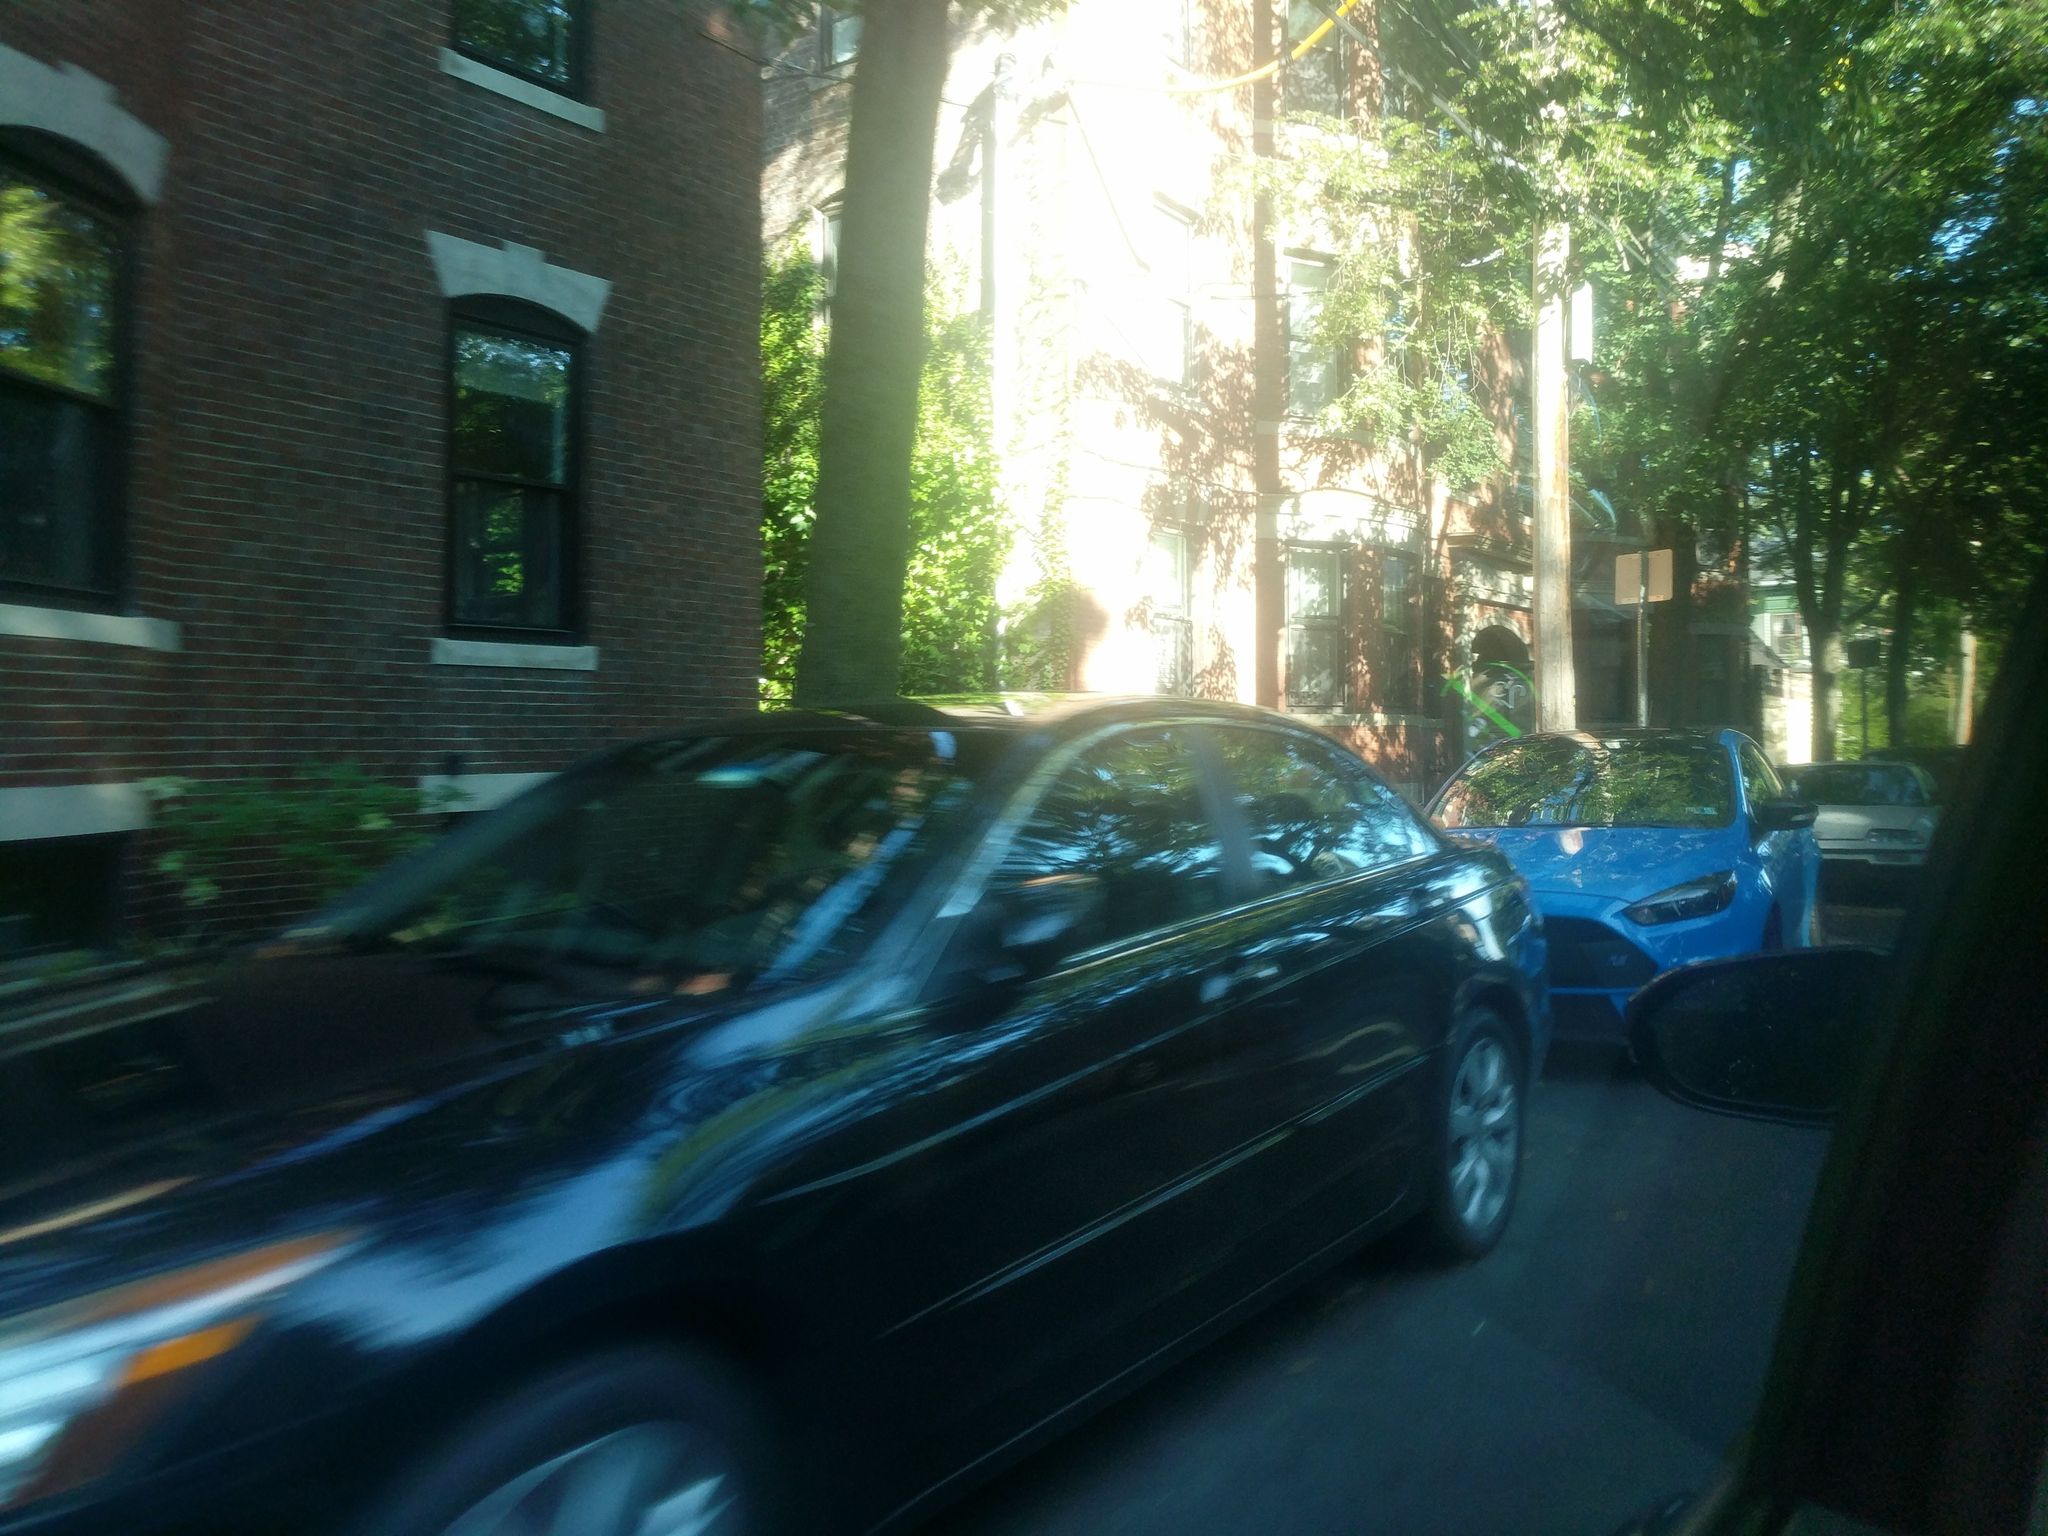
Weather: clear
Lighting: day
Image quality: slightly poor
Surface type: driving surface
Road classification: residential
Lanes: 2
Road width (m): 11.6
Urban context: urban centre
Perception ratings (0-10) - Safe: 7.83, Lively: 8.98, Beautiful: 5.77, Boring: 2.38, Depressing: 0.72, Wealthy: 6.44